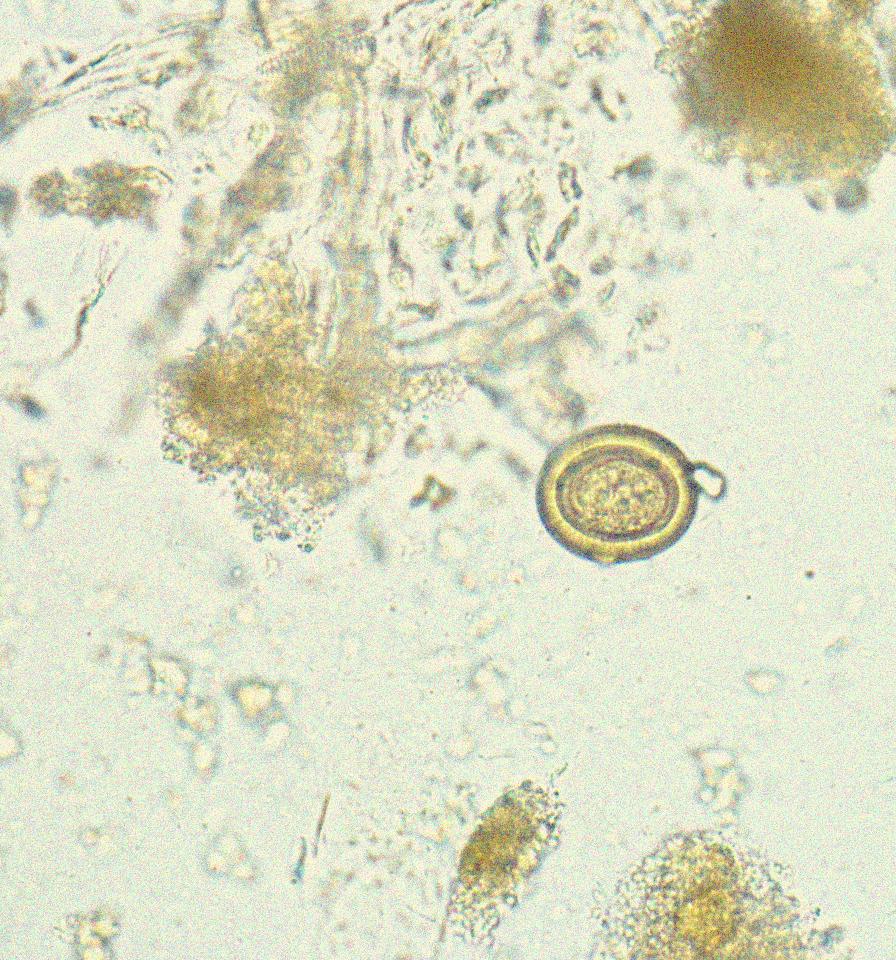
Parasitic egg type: Taenia spp. egg